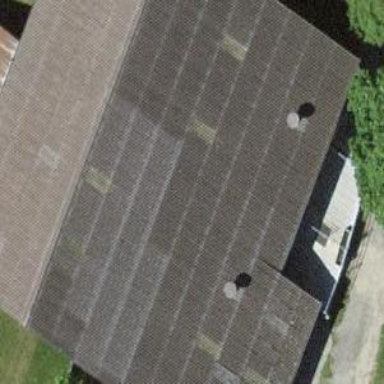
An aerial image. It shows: Barn.